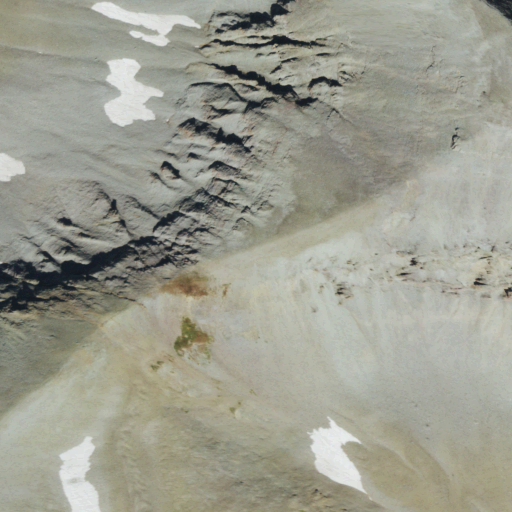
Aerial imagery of mountain in Colorado named Twin Sisters containing barren land and grassland